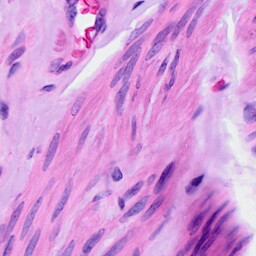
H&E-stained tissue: Ovarian